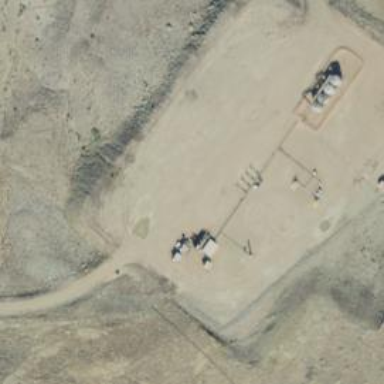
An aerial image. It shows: Petroleum well that is man-made.